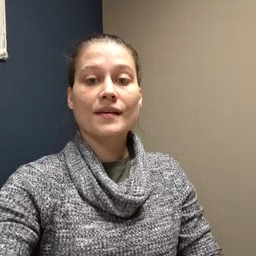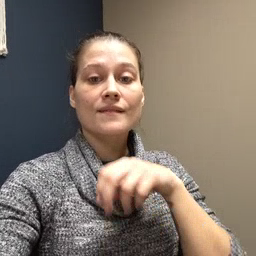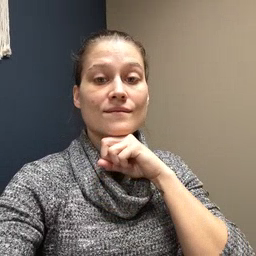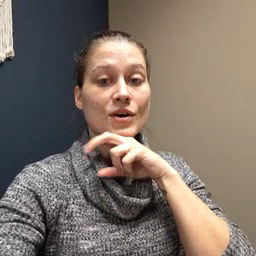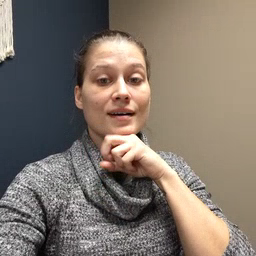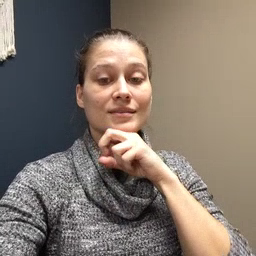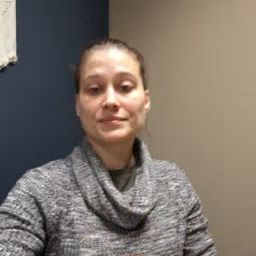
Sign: frog